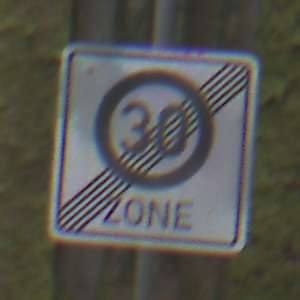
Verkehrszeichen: EndeZone30
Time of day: Midday
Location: Outdoor (Nature)
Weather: Overcast
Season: NotSpecified
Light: Natural